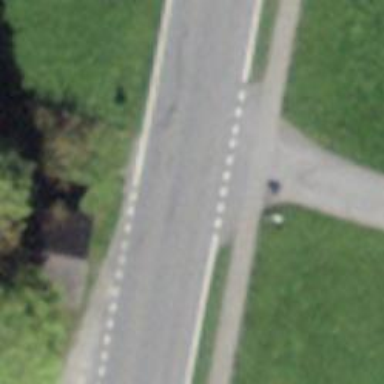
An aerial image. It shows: Secondary road.